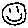
Label: smiley face